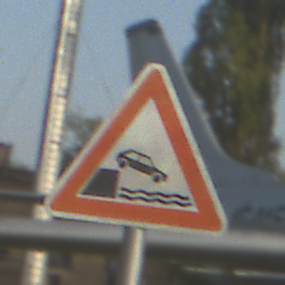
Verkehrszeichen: Ufer
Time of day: SunriseSunset
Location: Outdoor (Special)
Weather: Clear
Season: NotSpecified
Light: Natural